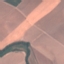
Land use / land cover: AnnualCrop